Field crop: maize
Growth stage: 2
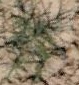
Species: salsola